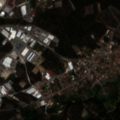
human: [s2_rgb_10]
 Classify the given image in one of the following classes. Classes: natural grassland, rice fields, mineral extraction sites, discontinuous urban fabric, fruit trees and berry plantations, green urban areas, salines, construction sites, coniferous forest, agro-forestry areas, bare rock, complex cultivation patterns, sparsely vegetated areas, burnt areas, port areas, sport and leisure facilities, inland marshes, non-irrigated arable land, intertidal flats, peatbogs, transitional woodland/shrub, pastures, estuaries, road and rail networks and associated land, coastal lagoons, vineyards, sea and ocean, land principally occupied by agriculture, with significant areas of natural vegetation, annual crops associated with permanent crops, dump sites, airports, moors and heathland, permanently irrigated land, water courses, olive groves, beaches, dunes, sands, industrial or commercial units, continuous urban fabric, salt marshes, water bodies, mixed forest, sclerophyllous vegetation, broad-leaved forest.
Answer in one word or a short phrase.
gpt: discontinuous urban fabric, industrial or commercial units, road and rail networks and associated land, coniferous forest, mixed forest